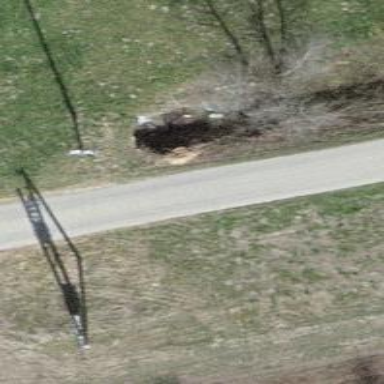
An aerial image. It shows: Culvert tunnel.